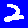
Digit: 2